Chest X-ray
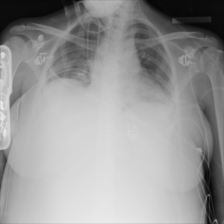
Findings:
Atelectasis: negative
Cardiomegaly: negative
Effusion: negative
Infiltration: negative
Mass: negative
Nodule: negative
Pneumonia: negative
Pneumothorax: negative
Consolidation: negative
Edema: negative
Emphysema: negative
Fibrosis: negative
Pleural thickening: negative
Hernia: negative